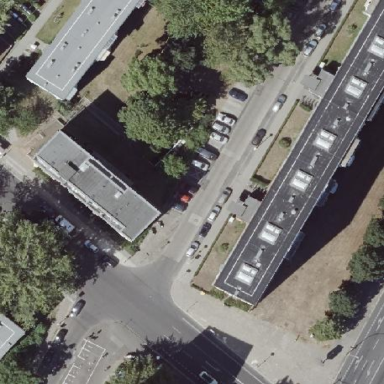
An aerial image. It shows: Parking area.